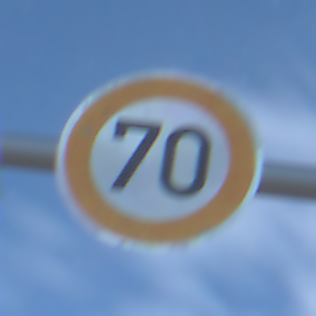
Verkehrszeichen: Geschwindigkeit70
Umgebung: Outdoor, Nature
Tageszeit: Night
Wetter: PartlyCloudy
Licht: Natural
Jahreszeit: NotSpecified
Kontrast: HighContrast